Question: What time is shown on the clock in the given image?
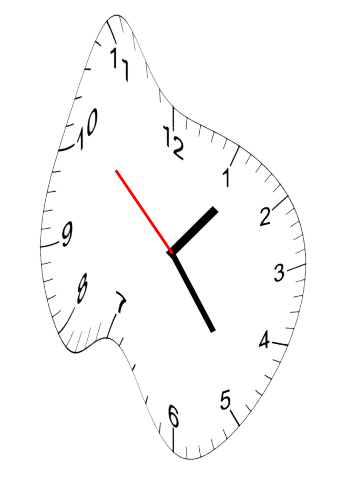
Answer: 01:23:52